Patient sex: M
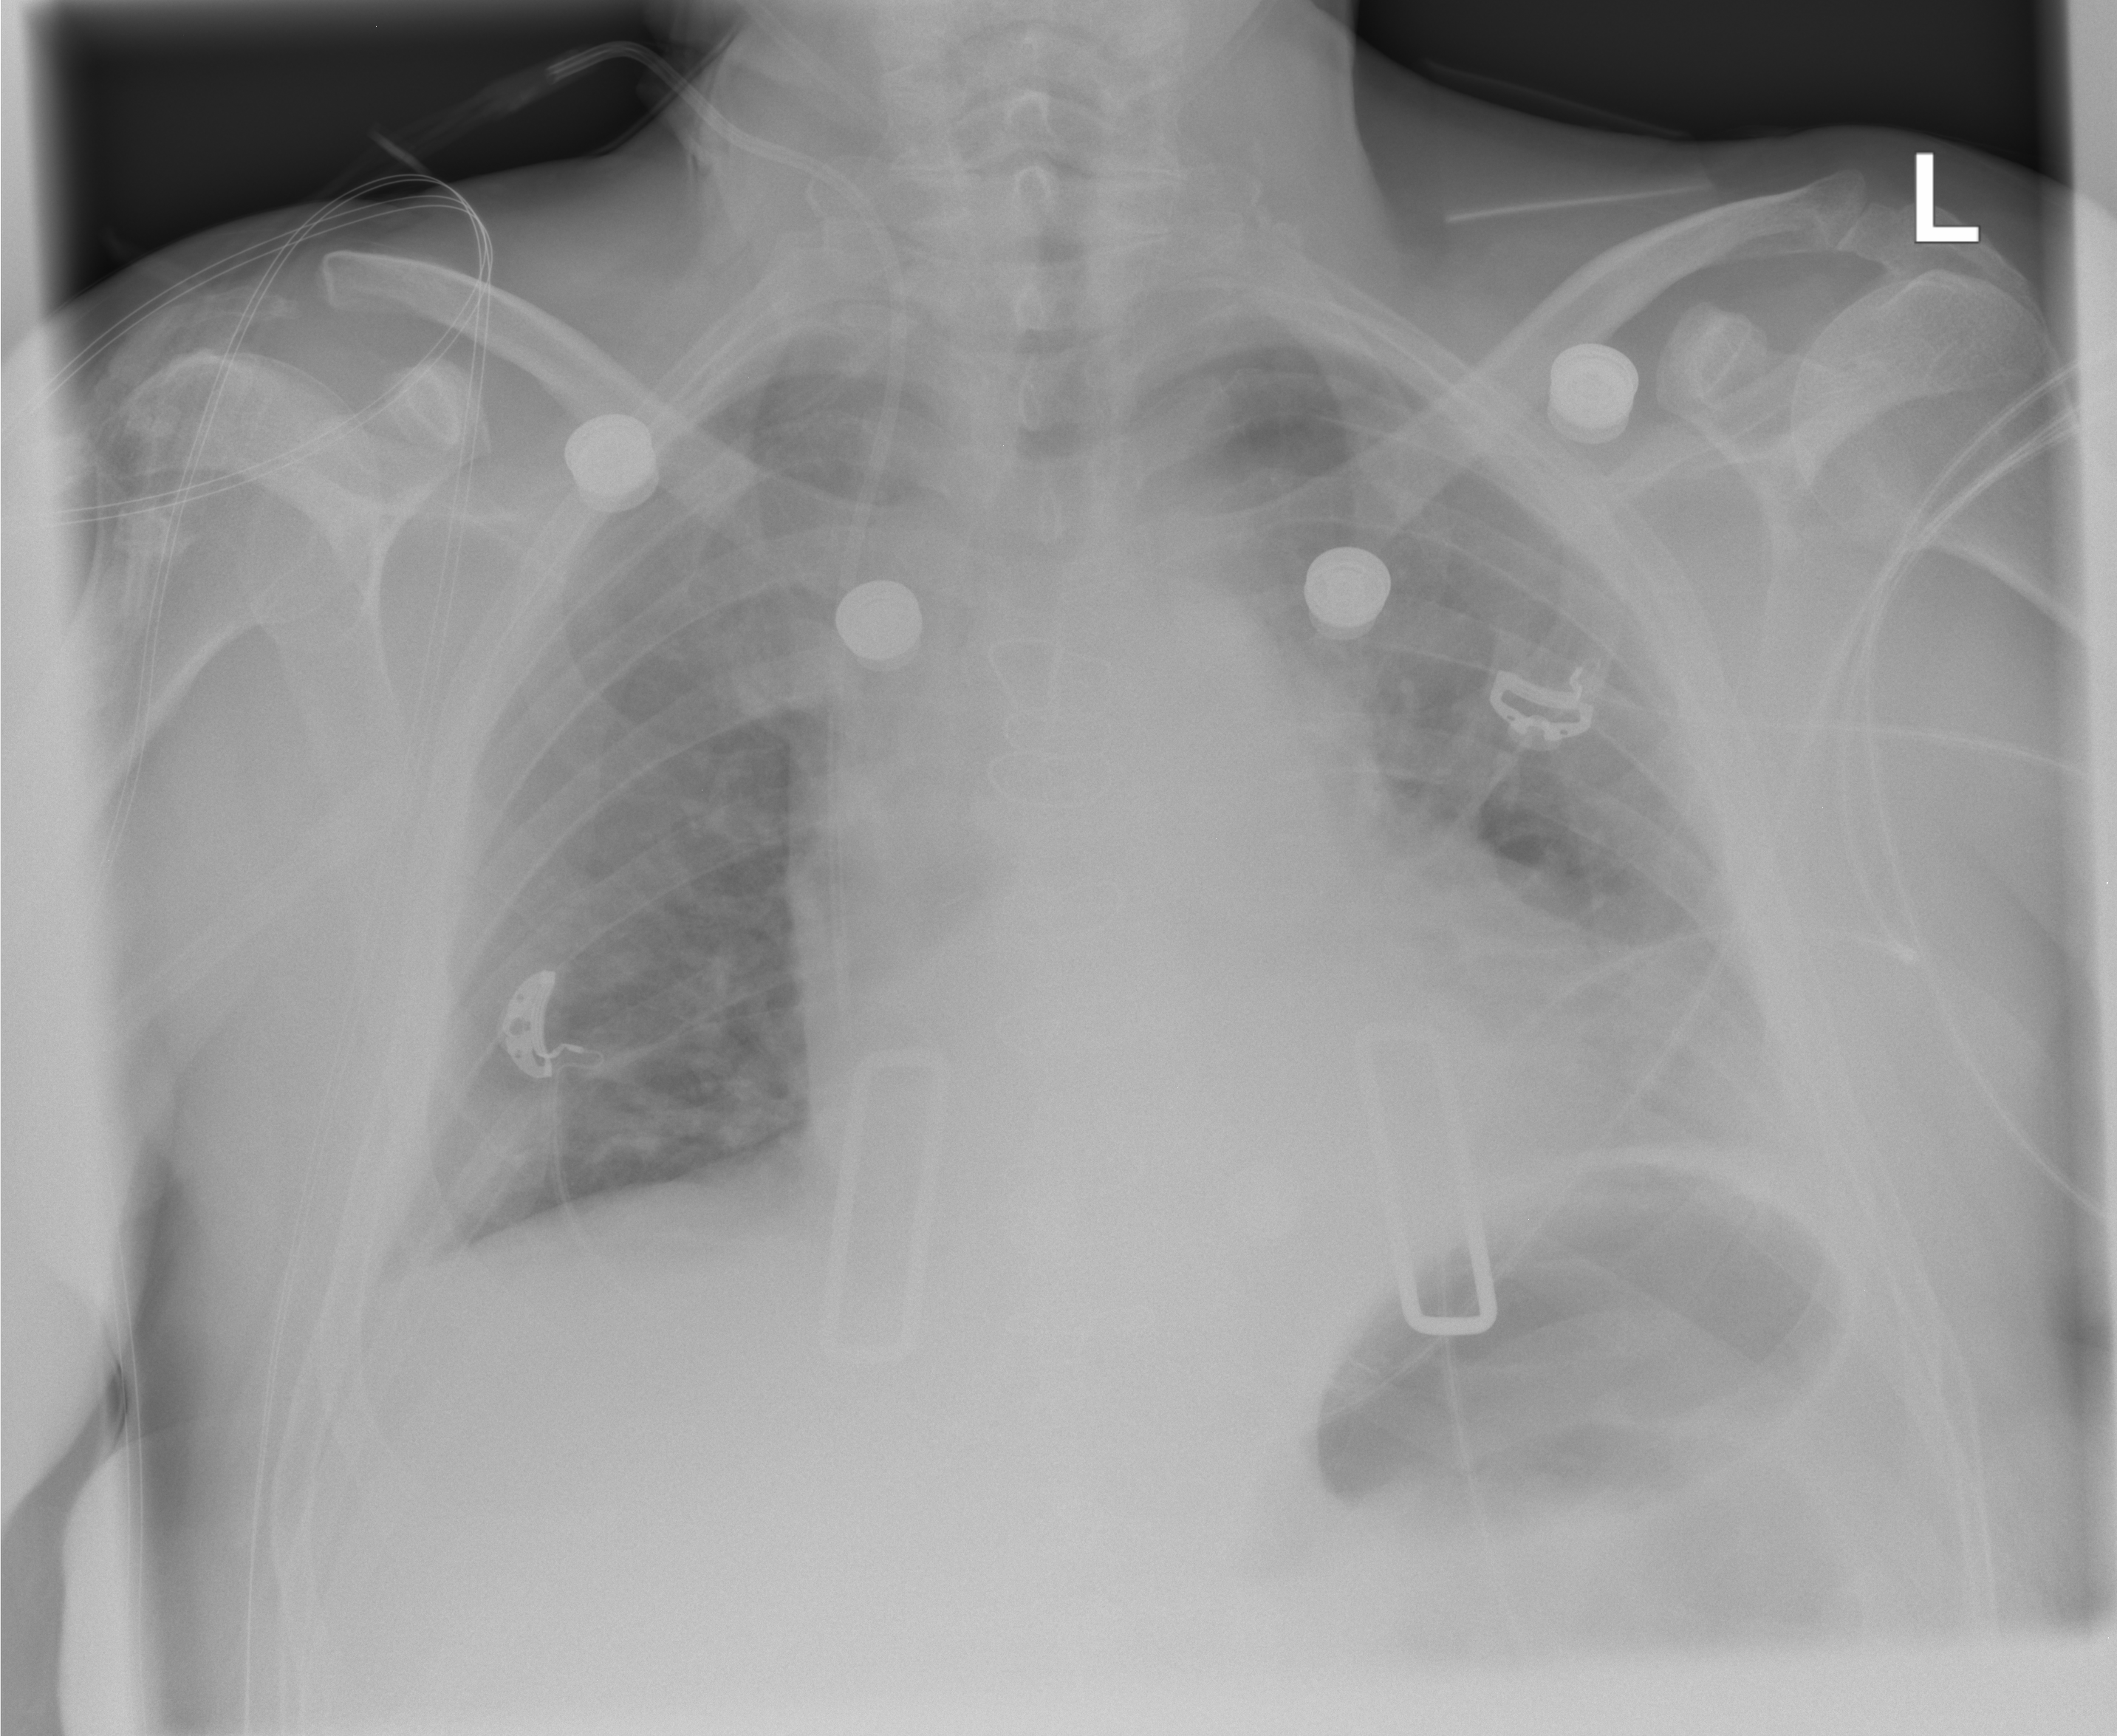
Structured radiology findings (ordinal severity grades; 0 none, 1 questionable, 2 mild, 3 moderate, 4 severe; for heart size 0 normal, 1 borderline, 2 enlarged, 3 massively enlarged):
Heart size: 2
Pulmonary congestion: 0
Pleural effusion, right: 0
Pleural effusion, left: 2
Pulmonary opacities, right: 0
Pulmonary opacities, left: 2
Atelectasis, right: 0
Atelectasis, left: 2